Question: I have run into a strange scenario . I am using php webservices (REST) for Android and IOS app. The problem is the jpeg image uploaded is showing differently in the apps.. Android shows it correctly while IOS shows it 90 rotated position. The same happens while the URL to the image is taken in different browsers. 90 degree rotated in chrome and in correct position mozilla and firefox.
Whats the problem here..? pls help me with suggestions. This happens only for this particular image. Thanks in advance.
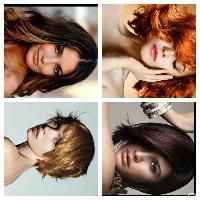
Answer: I had the same problem, you might want to check this:
<URL>
IOS gives information with the picture, and most previewers will rotate the image automatically, so the only way you can fix that is rotate it again with <URL>
Here's my piece of code:
'''
$img = imagecreatefromjpeg(img.png);
$exif = exif_read_data(img.png);
if(!empty($exif['Orientation'])) {
switch($exif['Orientation']) {
case 8:
$img = imagerotate($img,90,0);
break;
case 3:
$img = imagerotate($img,180,0);
break;
case 6:
$img = imagerotate($img,-90,0);
break;
}
}
'''
I hope this can help you a bit